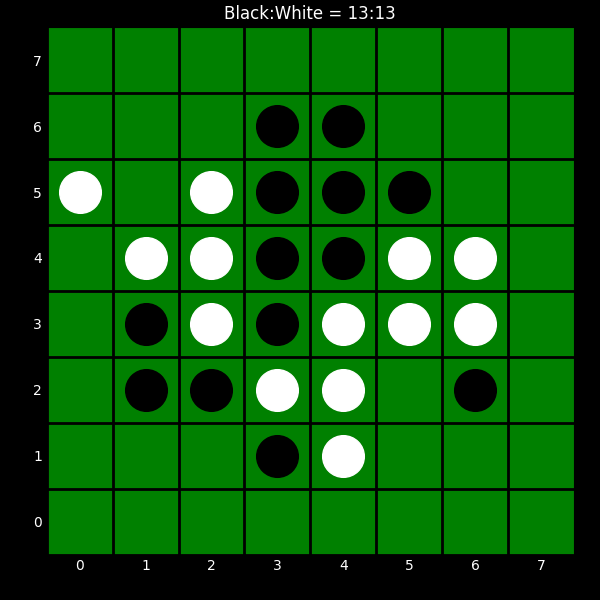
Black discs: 13
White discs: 13